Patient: sex F, age 68
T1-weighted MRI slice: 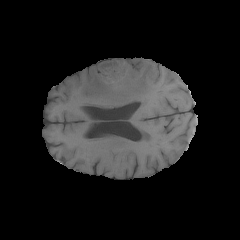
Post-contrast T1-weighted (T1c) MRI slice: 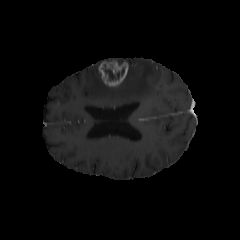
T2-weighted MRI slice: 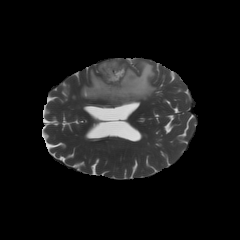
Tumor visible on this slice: yes
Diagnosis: Glioblastoma, IDH-wildtype
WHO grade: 4